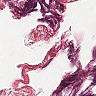
Metastatic tissue present: no